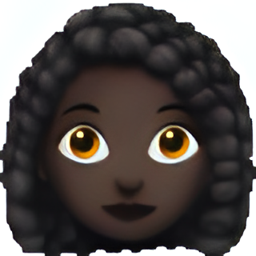
Name: woman curly haired dark skin tone
Emoji: 👩🏿‍🦱
Group: People & Body
Sub-group: person